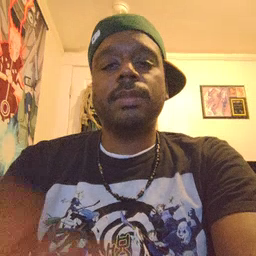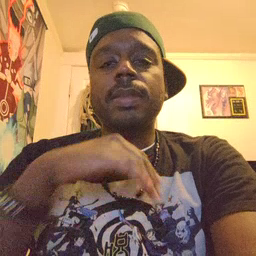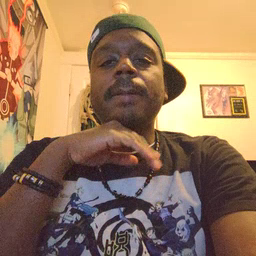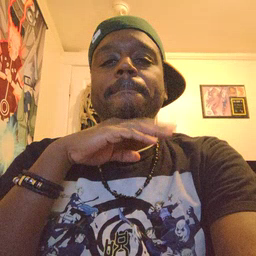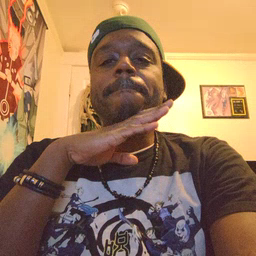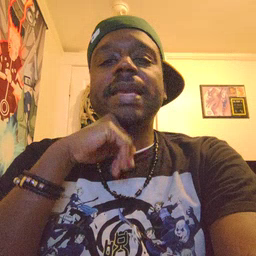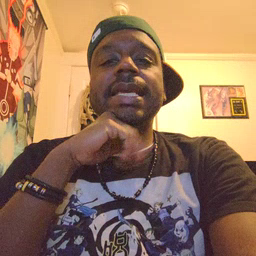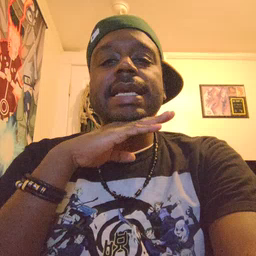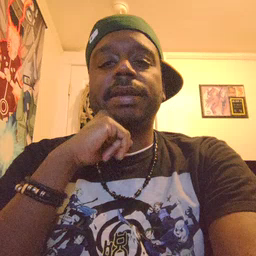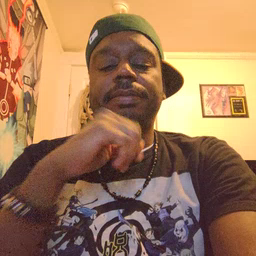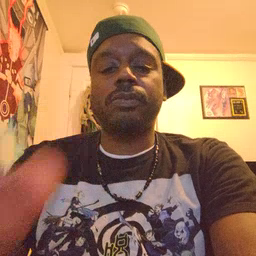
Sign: pig